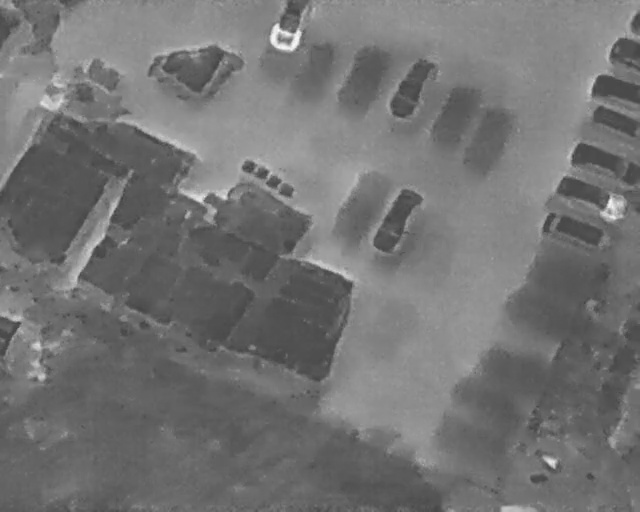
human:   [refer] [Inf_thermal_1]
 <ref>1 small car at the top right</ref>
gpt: <box>[[97, 3, 101, 5, 2]]</box>

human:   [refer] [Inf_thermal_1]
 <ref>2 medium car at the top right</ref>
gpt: <box>[[93, 12, 98, 22, 2], [95, 7, 100, 13, 2]]</box>

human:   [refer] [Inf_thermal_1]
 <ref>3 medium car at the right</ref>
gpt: <box>[[87, 38, 92, 51, 21], [90, 31, 94, 46, 21], [91, 25, 98, 38, 2]]</box>

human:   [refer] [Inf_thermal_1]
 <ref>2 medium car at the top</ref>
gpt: <box>[[41, 0, 49, 9, 2], [59, 13, 69, 20, 25]]</box>